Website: crate-barrel
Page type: delivery-shipping
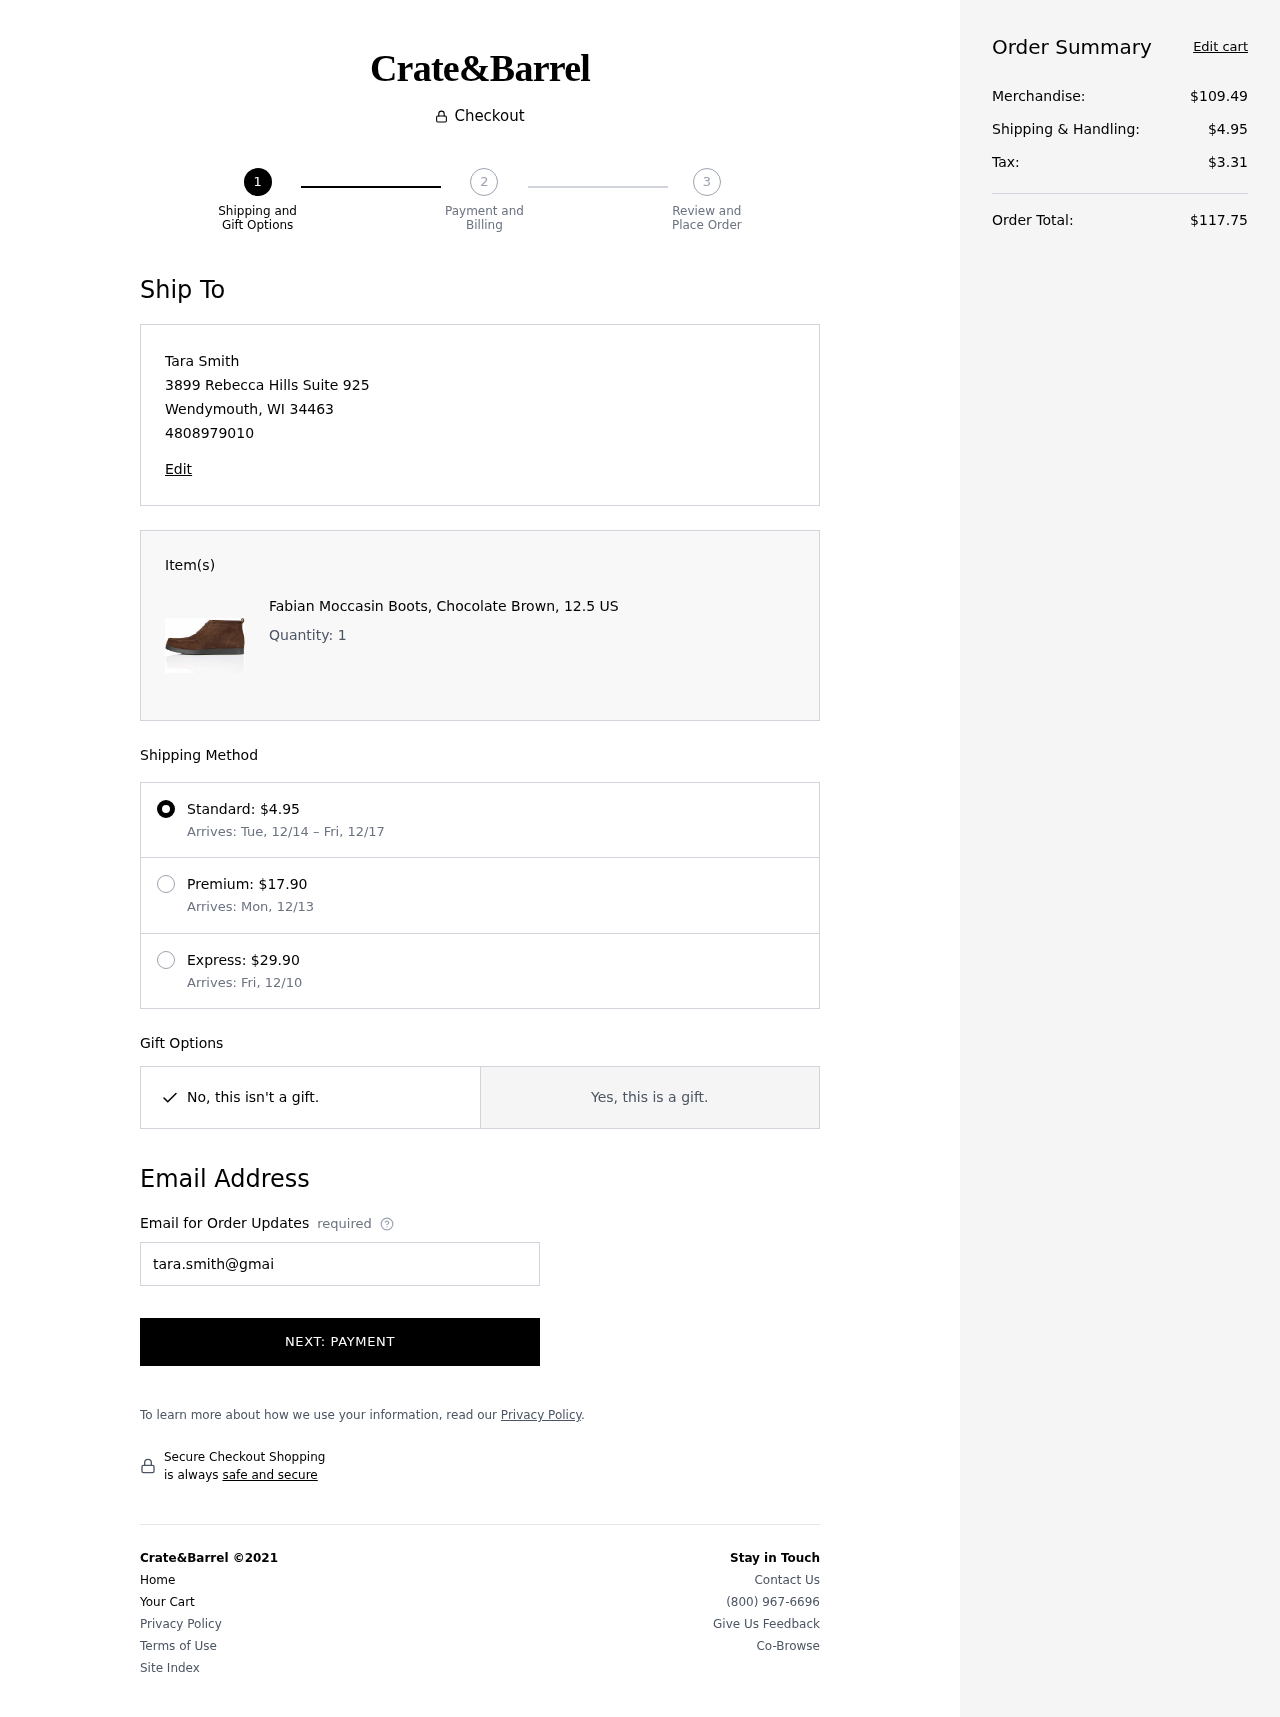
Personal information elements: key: PII_CITY
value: Wendymouth
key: PII_EMAIL
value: tara.smith@gmail.com
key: PII_FULLNAME
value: Tara Smith
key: PII_PHONE
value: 4808979010
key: PII_POSTCODE
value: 34463
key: PII_STATE_ABBR
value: WI
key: PII_STREET
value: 3899 Rebecca Hills Suite 925
Product elements: key: PRODUCT1_NAME
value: Fabian Moccasin Boots, Chocolate Brown, 12.5 US
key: PRODUCT1_QUANTITY
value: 1
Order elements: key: ORDER_SHIPPING_COST
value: $4.95
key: ORDER_SHIPPING_DATE
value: Tue, 12/14
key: ORDER_DELIVERY_DATE
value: Fri, 12/17
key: ORDER_SHIPPING_COST2
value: $17.90
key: ORDER_DELIVERY_DATE2
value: Arrives: Mon, 12/13
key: ORDER_SHIPPING_COST3
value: $29.90
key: ORDER_DELIVERY_DATE3
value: Arrives: Fri, 12/10
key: ORDER_SUBTOTAL
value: $109.49
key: ORDER_TAX
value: $3.31
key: ORDER_TOTAL
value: $117.75